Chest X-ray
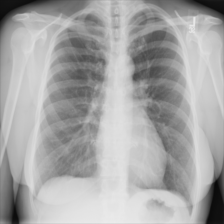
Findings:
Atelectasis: negative
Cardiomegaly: negative
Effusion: negative
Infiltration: negative
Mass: negative
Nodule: negative
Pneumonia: negative
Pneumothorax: negative
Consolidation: negative
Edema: negative
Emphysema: negative
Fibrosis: negative
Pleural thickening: negative
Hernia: negative